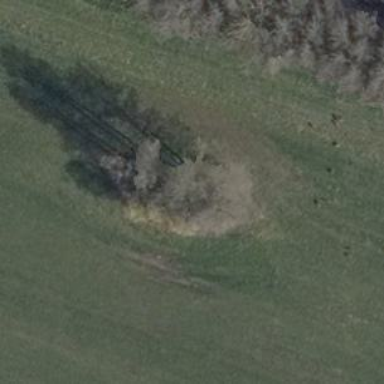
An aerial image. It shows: Semi-deciduous broadleaved tree with lush foliage.